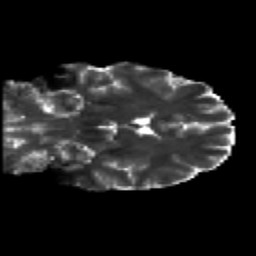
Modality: T2w
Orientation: coronal
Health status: healthy
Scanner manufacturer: siemens
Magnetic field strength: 3 T
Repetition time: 12 s
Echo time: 0.092 s